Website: macys
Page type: review-order
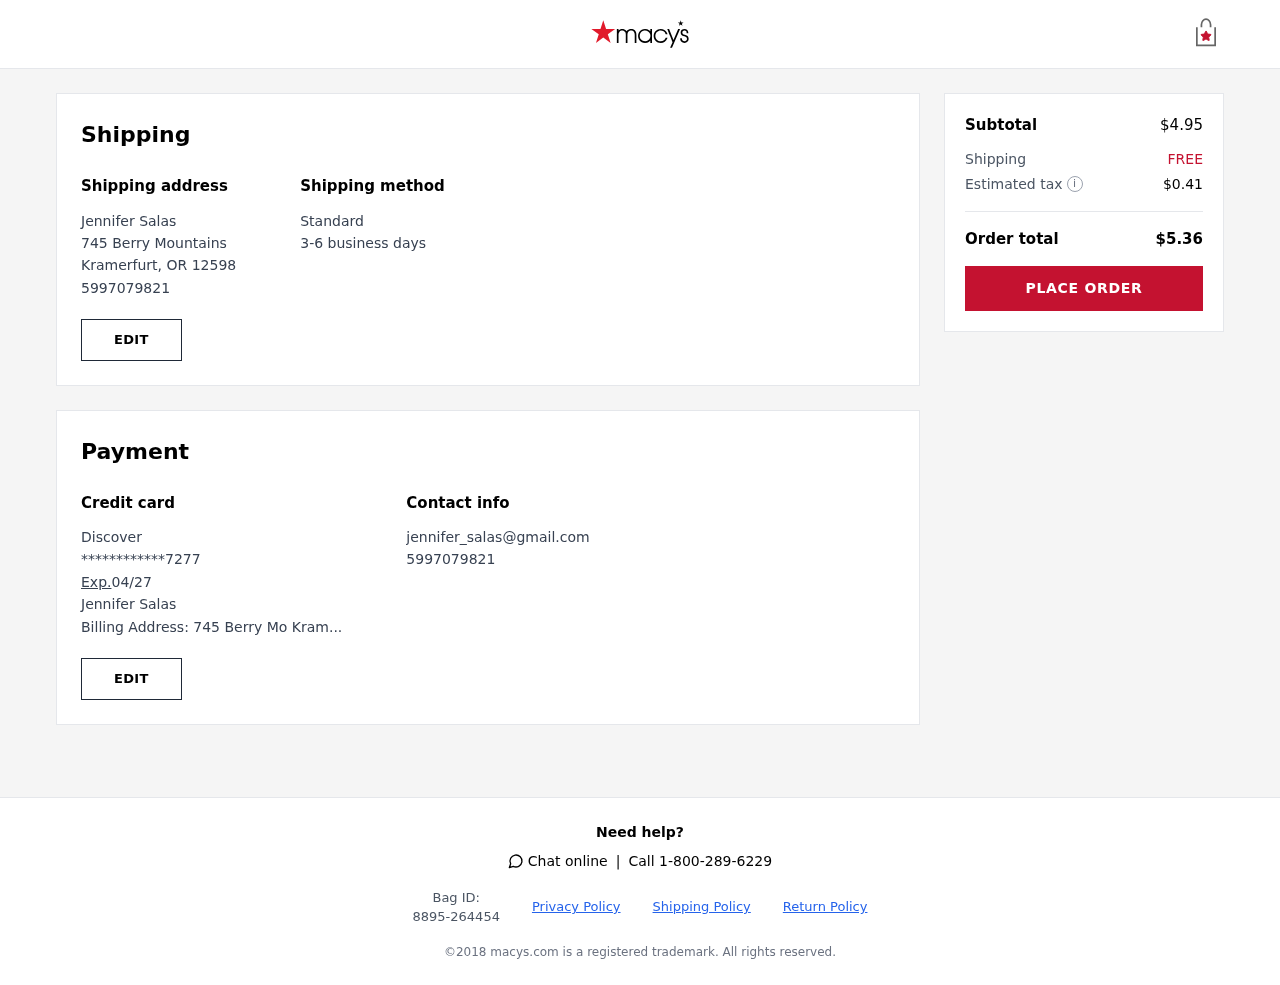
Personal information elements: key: PII_CARD_EXPIRY
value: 04/27
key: PII_CARD_LAST4
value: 7277
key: PII_CARD_TYPE
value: Discover
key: PII_CITY
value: Kramerfurt
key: PII_EMAIL
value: jennifer_salas@gmail.com
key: PII_FULLNAME
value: Jennifer Salas
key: PII_PHONE
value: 5997079821
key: PII_POSTCODE
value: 12598
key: PII_STATE_ABBR
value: OR
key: PII_STREET
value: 745 Berry Mountains
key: PII_FIRSTNAME
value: Jennifer
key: PII_LASTNAME
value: Salas
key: PII_FULLNAME2
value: Jennifer Salas
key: PII_FULLNAME3
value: Jennifer Salas
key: PII_FIRSTNAME2
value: Jennifer
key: PII_FIRSTNAME3
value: Jennifer
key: PII_LASTNAME2
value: Salas
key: PII_LASTNAME3
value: Salas
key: PII_FIRSTNAME_DERIVED
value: Jennifer
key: PII_LASTNAME_DERIVED
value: Salas
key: PII_FULLNAME_DERIVED
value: Jennifer Salas
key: PII_NAME_FULL_DERIVED
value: Jennifer Salas
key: PII_BILLING_ADDRESS
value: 745 Berry Mo Kram
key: PII_PHONE_LINE
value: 9821
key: PII_PHONE_SUFFIX
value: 9821
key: PII_PHONE2
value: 5997079821
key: PII_PHONE3
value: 5997079821
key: PII_PHONE_NUMERIC
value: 5997079821
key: PII_PHONE_LINE_NUMERIC
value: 9821
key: PII_PHONE_SUFFIX_NUMERIC
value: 9821
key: PII_PHONE2_NUMERIC
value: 5997079821
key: PII_PHONE3_NUMERIC
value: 5997079821
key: PII_PHONE_DIGITS
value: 5997079821
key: PII_PHONE_LAST4
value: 9821
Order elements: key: ORDER_SUBTOTAL
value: $4.95
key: ORDER_SHIPPING_COST
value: FREE
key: ORDER_TAX
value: $0.41
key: ORDER_TOTAL
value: $5.36